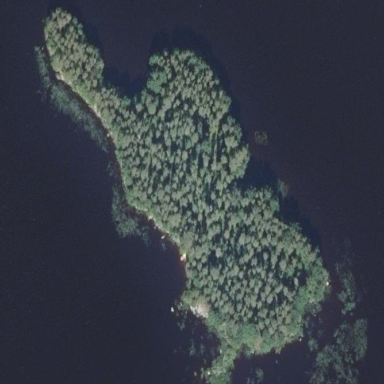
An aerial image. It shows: Islet.